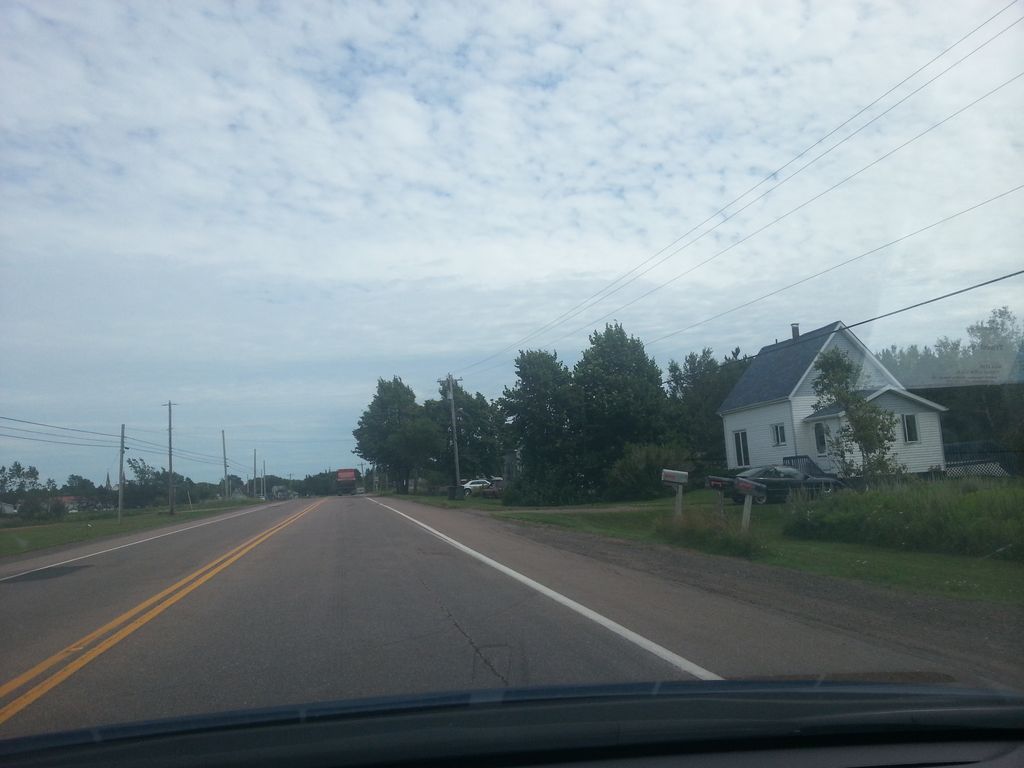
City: charlottetown